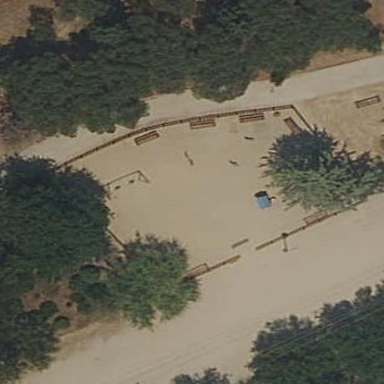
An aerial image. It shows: Playground area for leisure land.